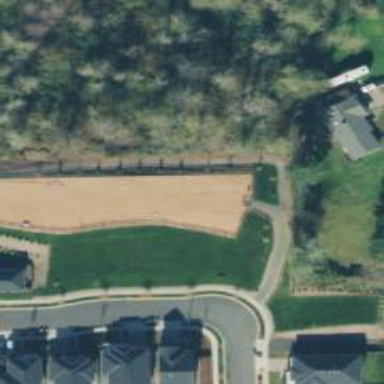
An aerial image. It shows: Dog park for leisure land.